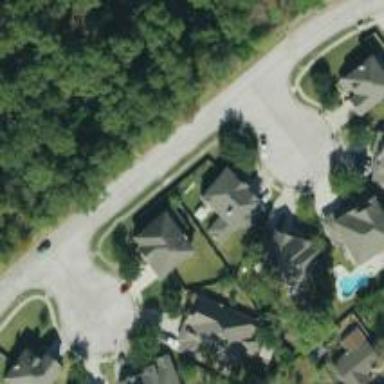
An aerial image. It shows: Neighborhood.